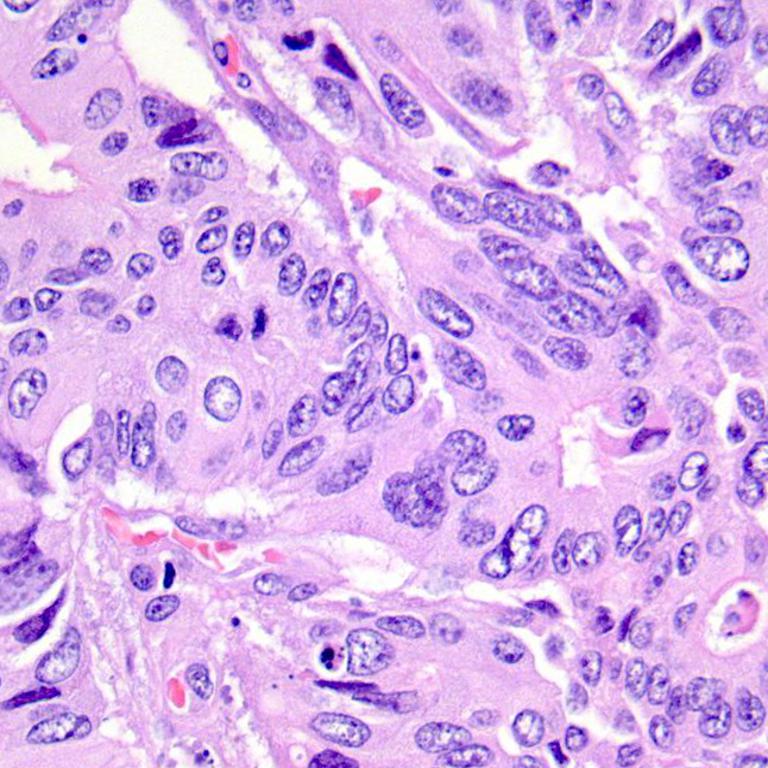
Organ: colon
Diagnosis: adenocarcinomas